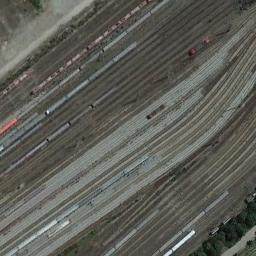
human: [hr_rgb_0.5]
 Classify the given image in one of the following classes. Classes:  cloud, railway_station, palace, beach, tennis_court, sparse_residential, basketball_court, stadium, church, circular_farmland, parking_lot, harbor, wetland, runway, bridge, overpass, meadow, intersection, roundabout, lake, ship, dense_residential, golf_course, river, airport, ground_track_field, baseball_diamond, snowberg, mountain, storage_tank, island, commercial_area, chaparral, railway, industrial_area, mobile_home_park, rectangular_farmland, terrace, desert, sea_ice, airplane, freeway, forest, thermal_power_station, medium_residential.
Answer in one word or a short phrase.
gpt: railway